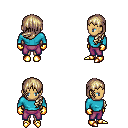
a pixel art fantasy rpg character, female body template, human, tanned skin, teal long-sleeve shirt, magenta pants, white blonde left-swept hairstyle, gold gloves, gold boots, four views (front, back, left, right), 2x2 character sprite sheet, small pixel art, hard edges, no anti-aliasing